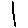
Label: line